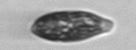
Label: Euglena